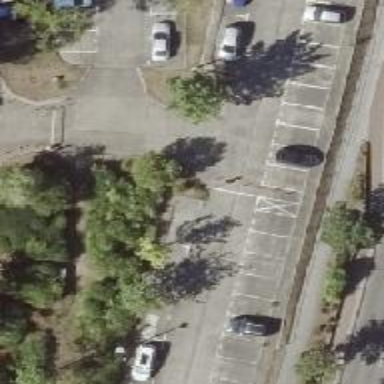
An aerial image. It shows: Asphalt parking aisle along service road.